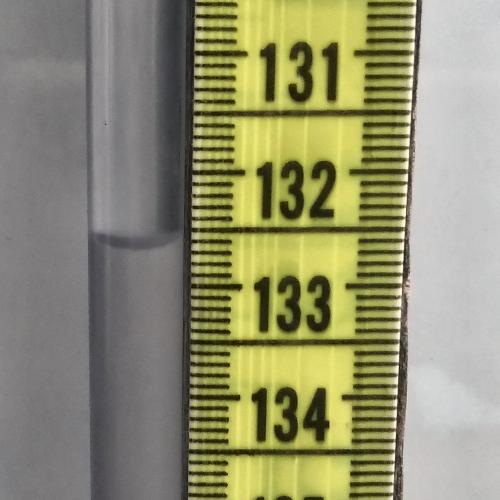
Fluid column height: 132.6 cm